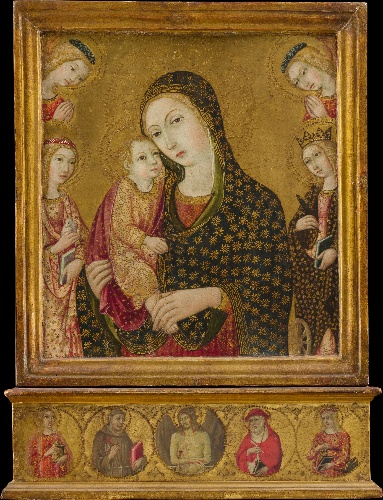
Title: Madonna and Child with the Dead Christ, Saints Agnes and Catherine of Alexandria, and Two Angels
Artist: Sano di Pietro (Ansano di Pietro di Mencio)
Artist bio: Italian, Siena 1405–1481 Siena
Date: ca. 1470–80
Object type: Painting, portable altarpiece
Classification: Paintings
Medium: Tempera on wood, gold ground
Dimensions: Main panel, overall, with engaged (modern) frame, 12 3/4 x 11 3/4 in. (32.4 x 29.8 cm), painted surface 10 7/8 x 9 7/8 in. (27.6 x 25.1 cm); predella, overall, with engaged (modern) frame, 3 5/8 x 12 5/8 in. (9.2 x 32.1 cm), painted surface 2 5/8 x 11 7/8 in. (6.7 x 30.2 cm)
Department: European Paintings
Credit line: Anonymous Bequest, 1984
Accession year: 1987
Repository: Metropolitan Museum of Art, New York, NY
Tags: Madonna and Child|Saint Catherine|Saints|Angels|Christ